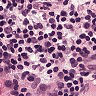
Metastatic tissue present: no